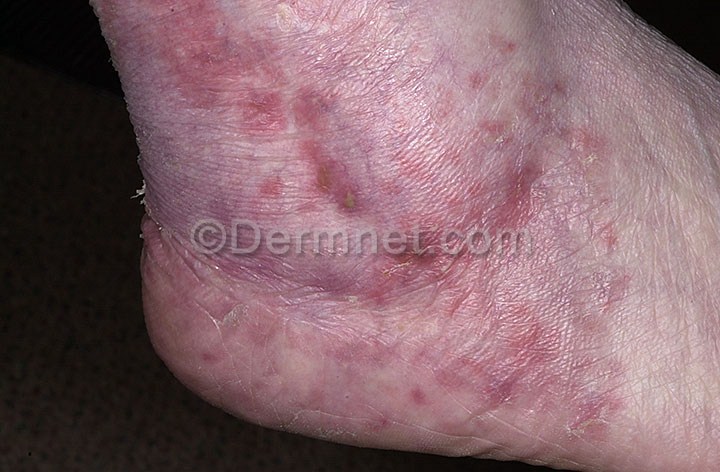
Disease: Tinea Ringworm Candidiasis and other Fungal Infections